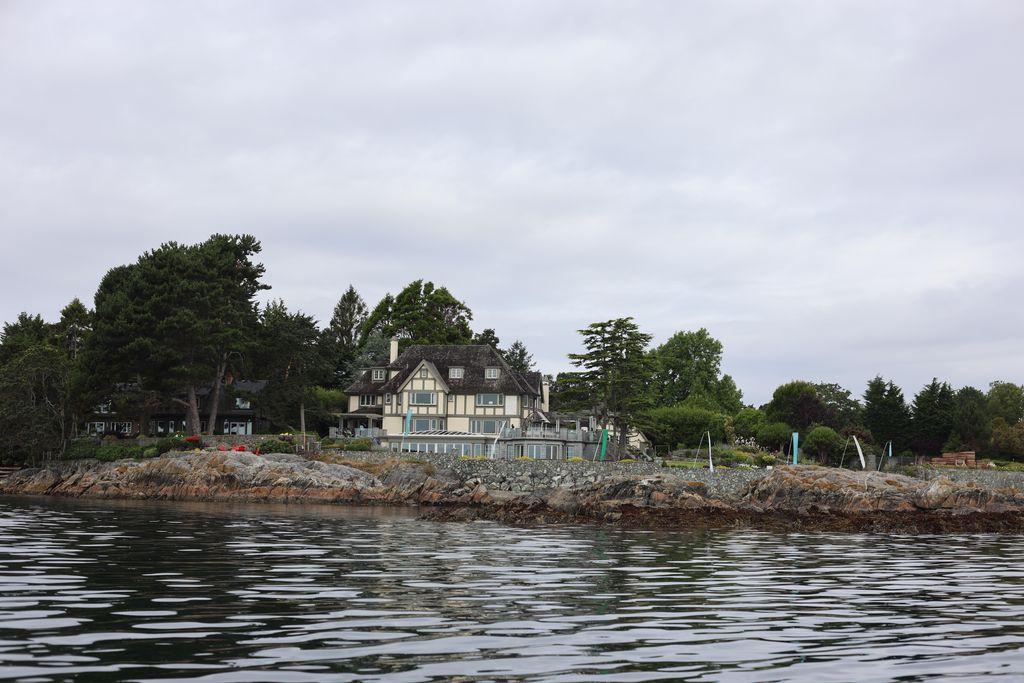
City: victoria